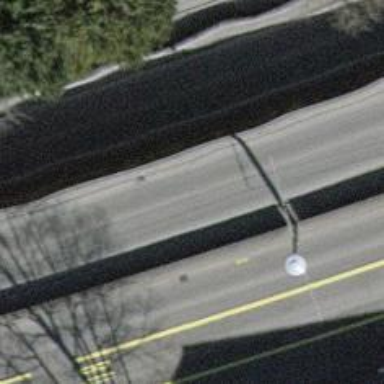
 which is classified as primary highway."